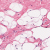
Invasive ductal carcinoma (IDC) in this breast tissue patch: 0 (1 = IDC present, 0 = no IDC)